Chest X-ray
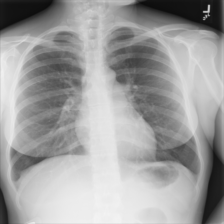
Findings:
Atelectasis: negative
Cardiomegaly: negative
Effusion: negative
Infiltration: negative
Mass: negative
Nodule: negative
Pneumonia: negative
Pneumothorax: negative
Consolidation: negative
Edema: negative
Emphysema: negative
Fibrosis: negative
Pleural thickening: negative
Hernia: negative